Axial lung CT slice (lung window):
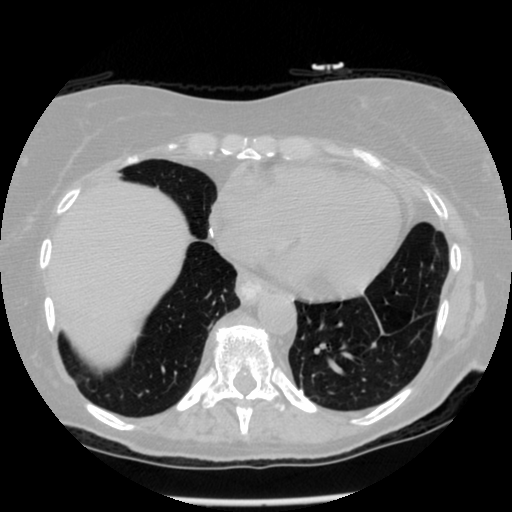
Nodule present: no